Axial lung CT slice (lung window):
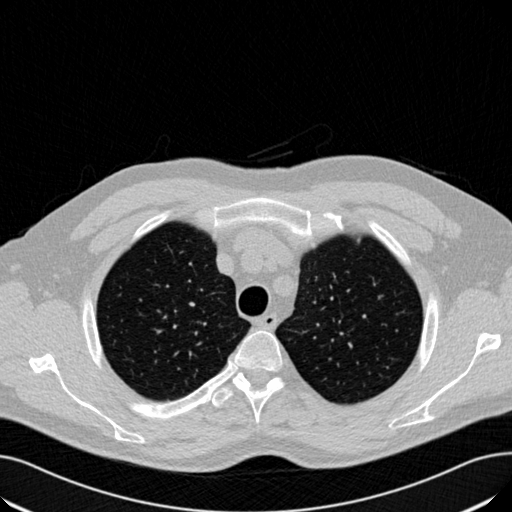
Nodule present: no